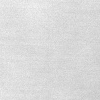
Atmospheric dust classification: dusty